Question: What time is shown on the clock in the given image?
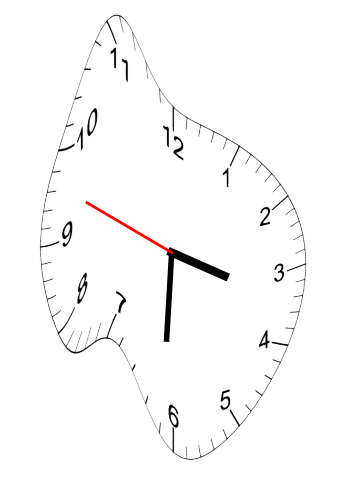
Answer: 03:30:48